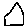
Label: house